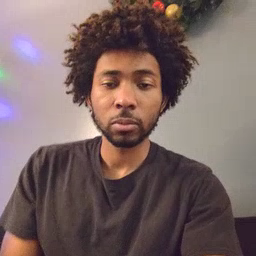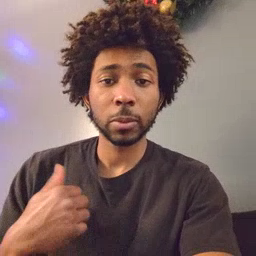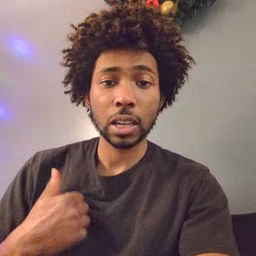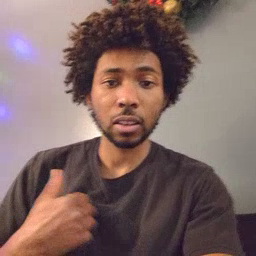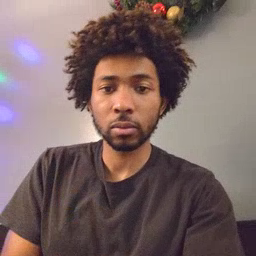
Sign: bath